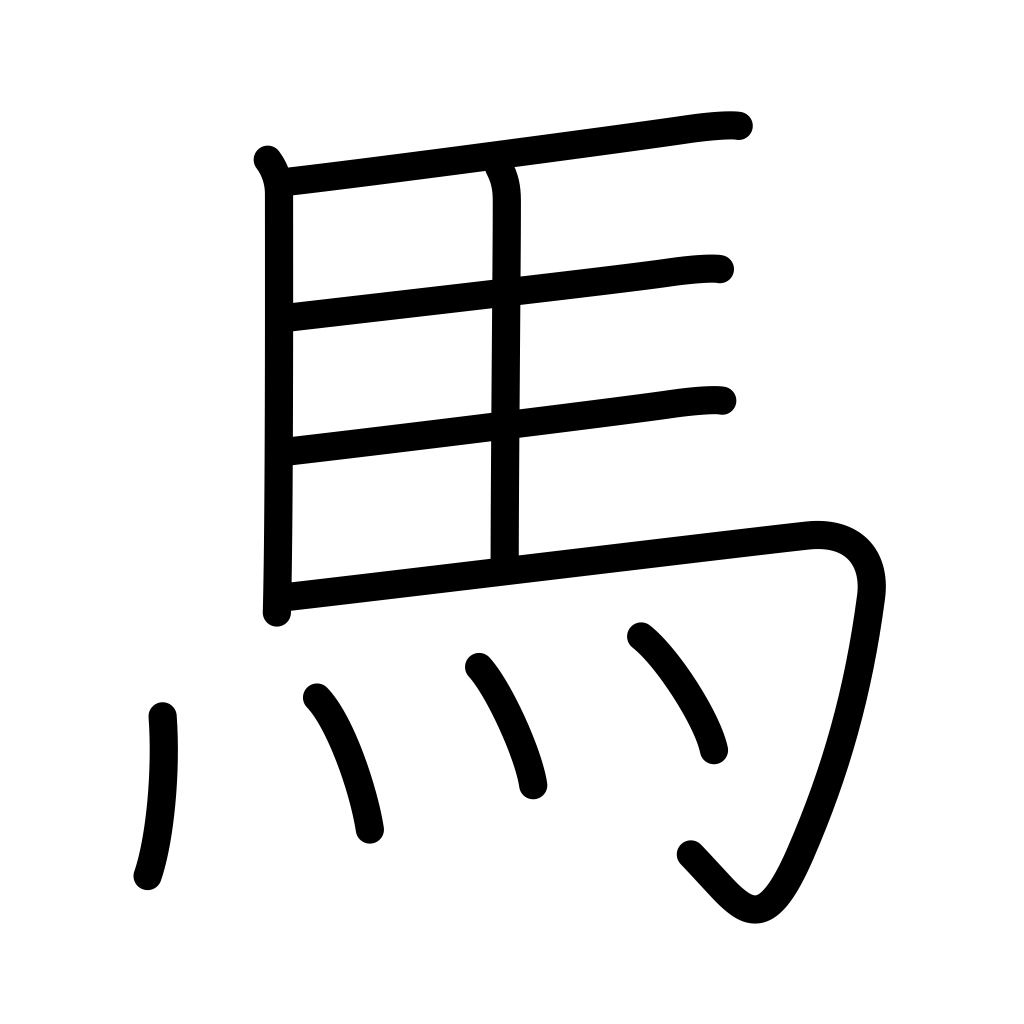
Meaning: horse